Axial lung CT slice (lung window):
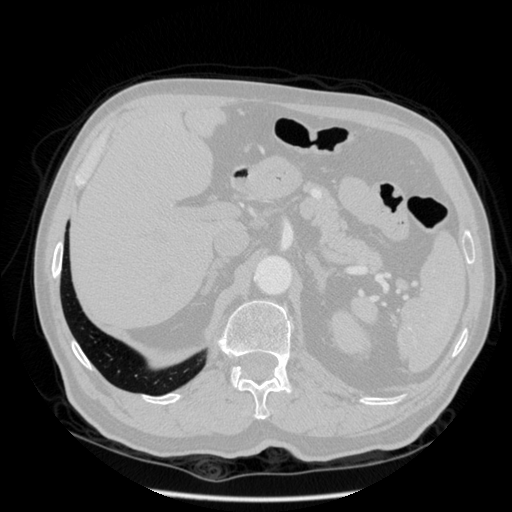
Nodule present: no